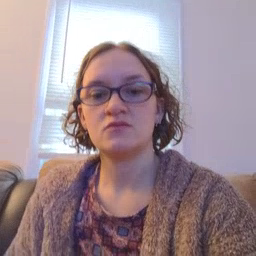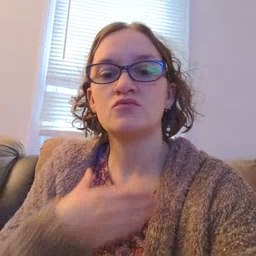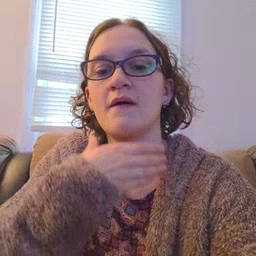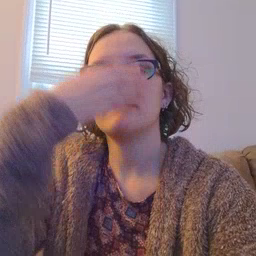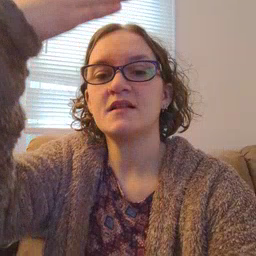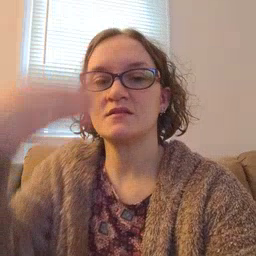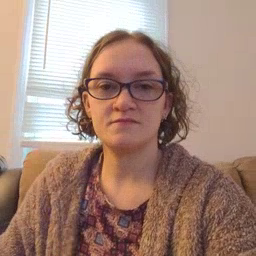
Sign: giraffe